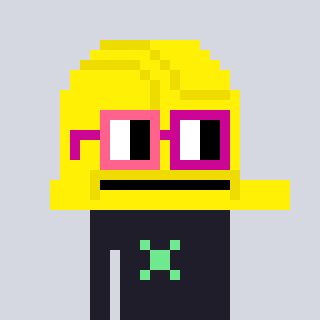
a pixel art character with square pink and red glasses, a construction helmet-shaped head and a grayscale-colored body on a cool background